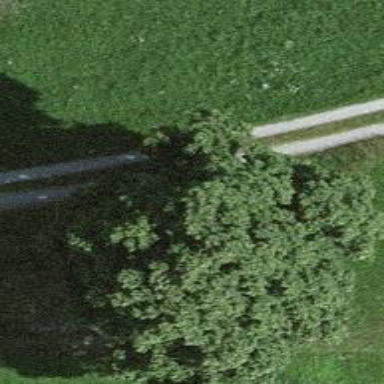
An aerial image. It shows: Brown bench in the vicinity.